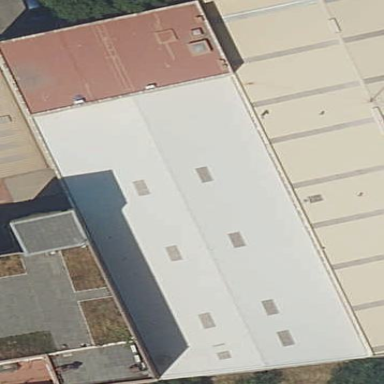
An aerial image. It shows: Industrial building.